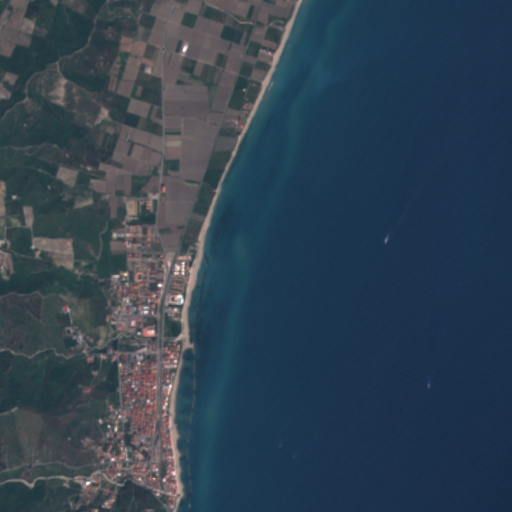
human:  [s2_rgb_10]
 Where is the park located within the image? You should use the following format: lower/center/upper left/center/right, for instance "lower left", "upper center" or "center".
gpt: The park is located in the lower left of the image.
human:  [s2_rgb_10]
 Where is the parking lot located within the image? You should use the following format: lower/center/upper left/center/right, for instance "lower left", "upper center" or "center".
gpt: The parking lot is located in the lower left of the image.
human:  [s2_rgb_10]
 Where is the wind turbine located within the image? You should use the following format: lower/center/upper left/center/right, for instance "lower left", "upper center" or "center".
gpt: The wind turbine is located in the lower left of the image.
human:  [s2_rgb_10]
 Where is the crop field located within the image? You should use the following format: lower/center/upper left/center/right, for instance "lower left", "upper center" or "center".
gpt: There is no crop field in the image.